Field crop: tomato
Growth stage: 1
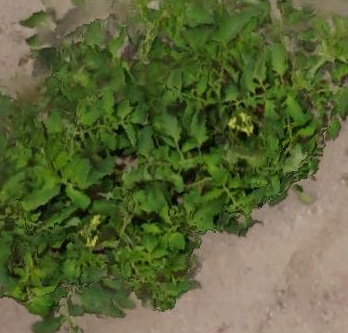
Species: tomato